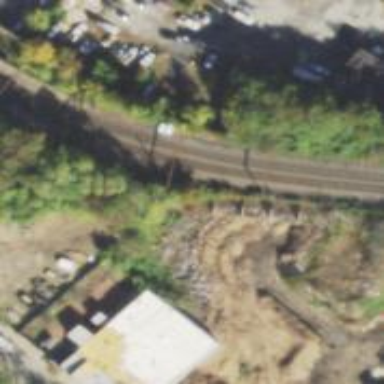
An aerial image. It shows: Abandoned railway.